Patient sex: F
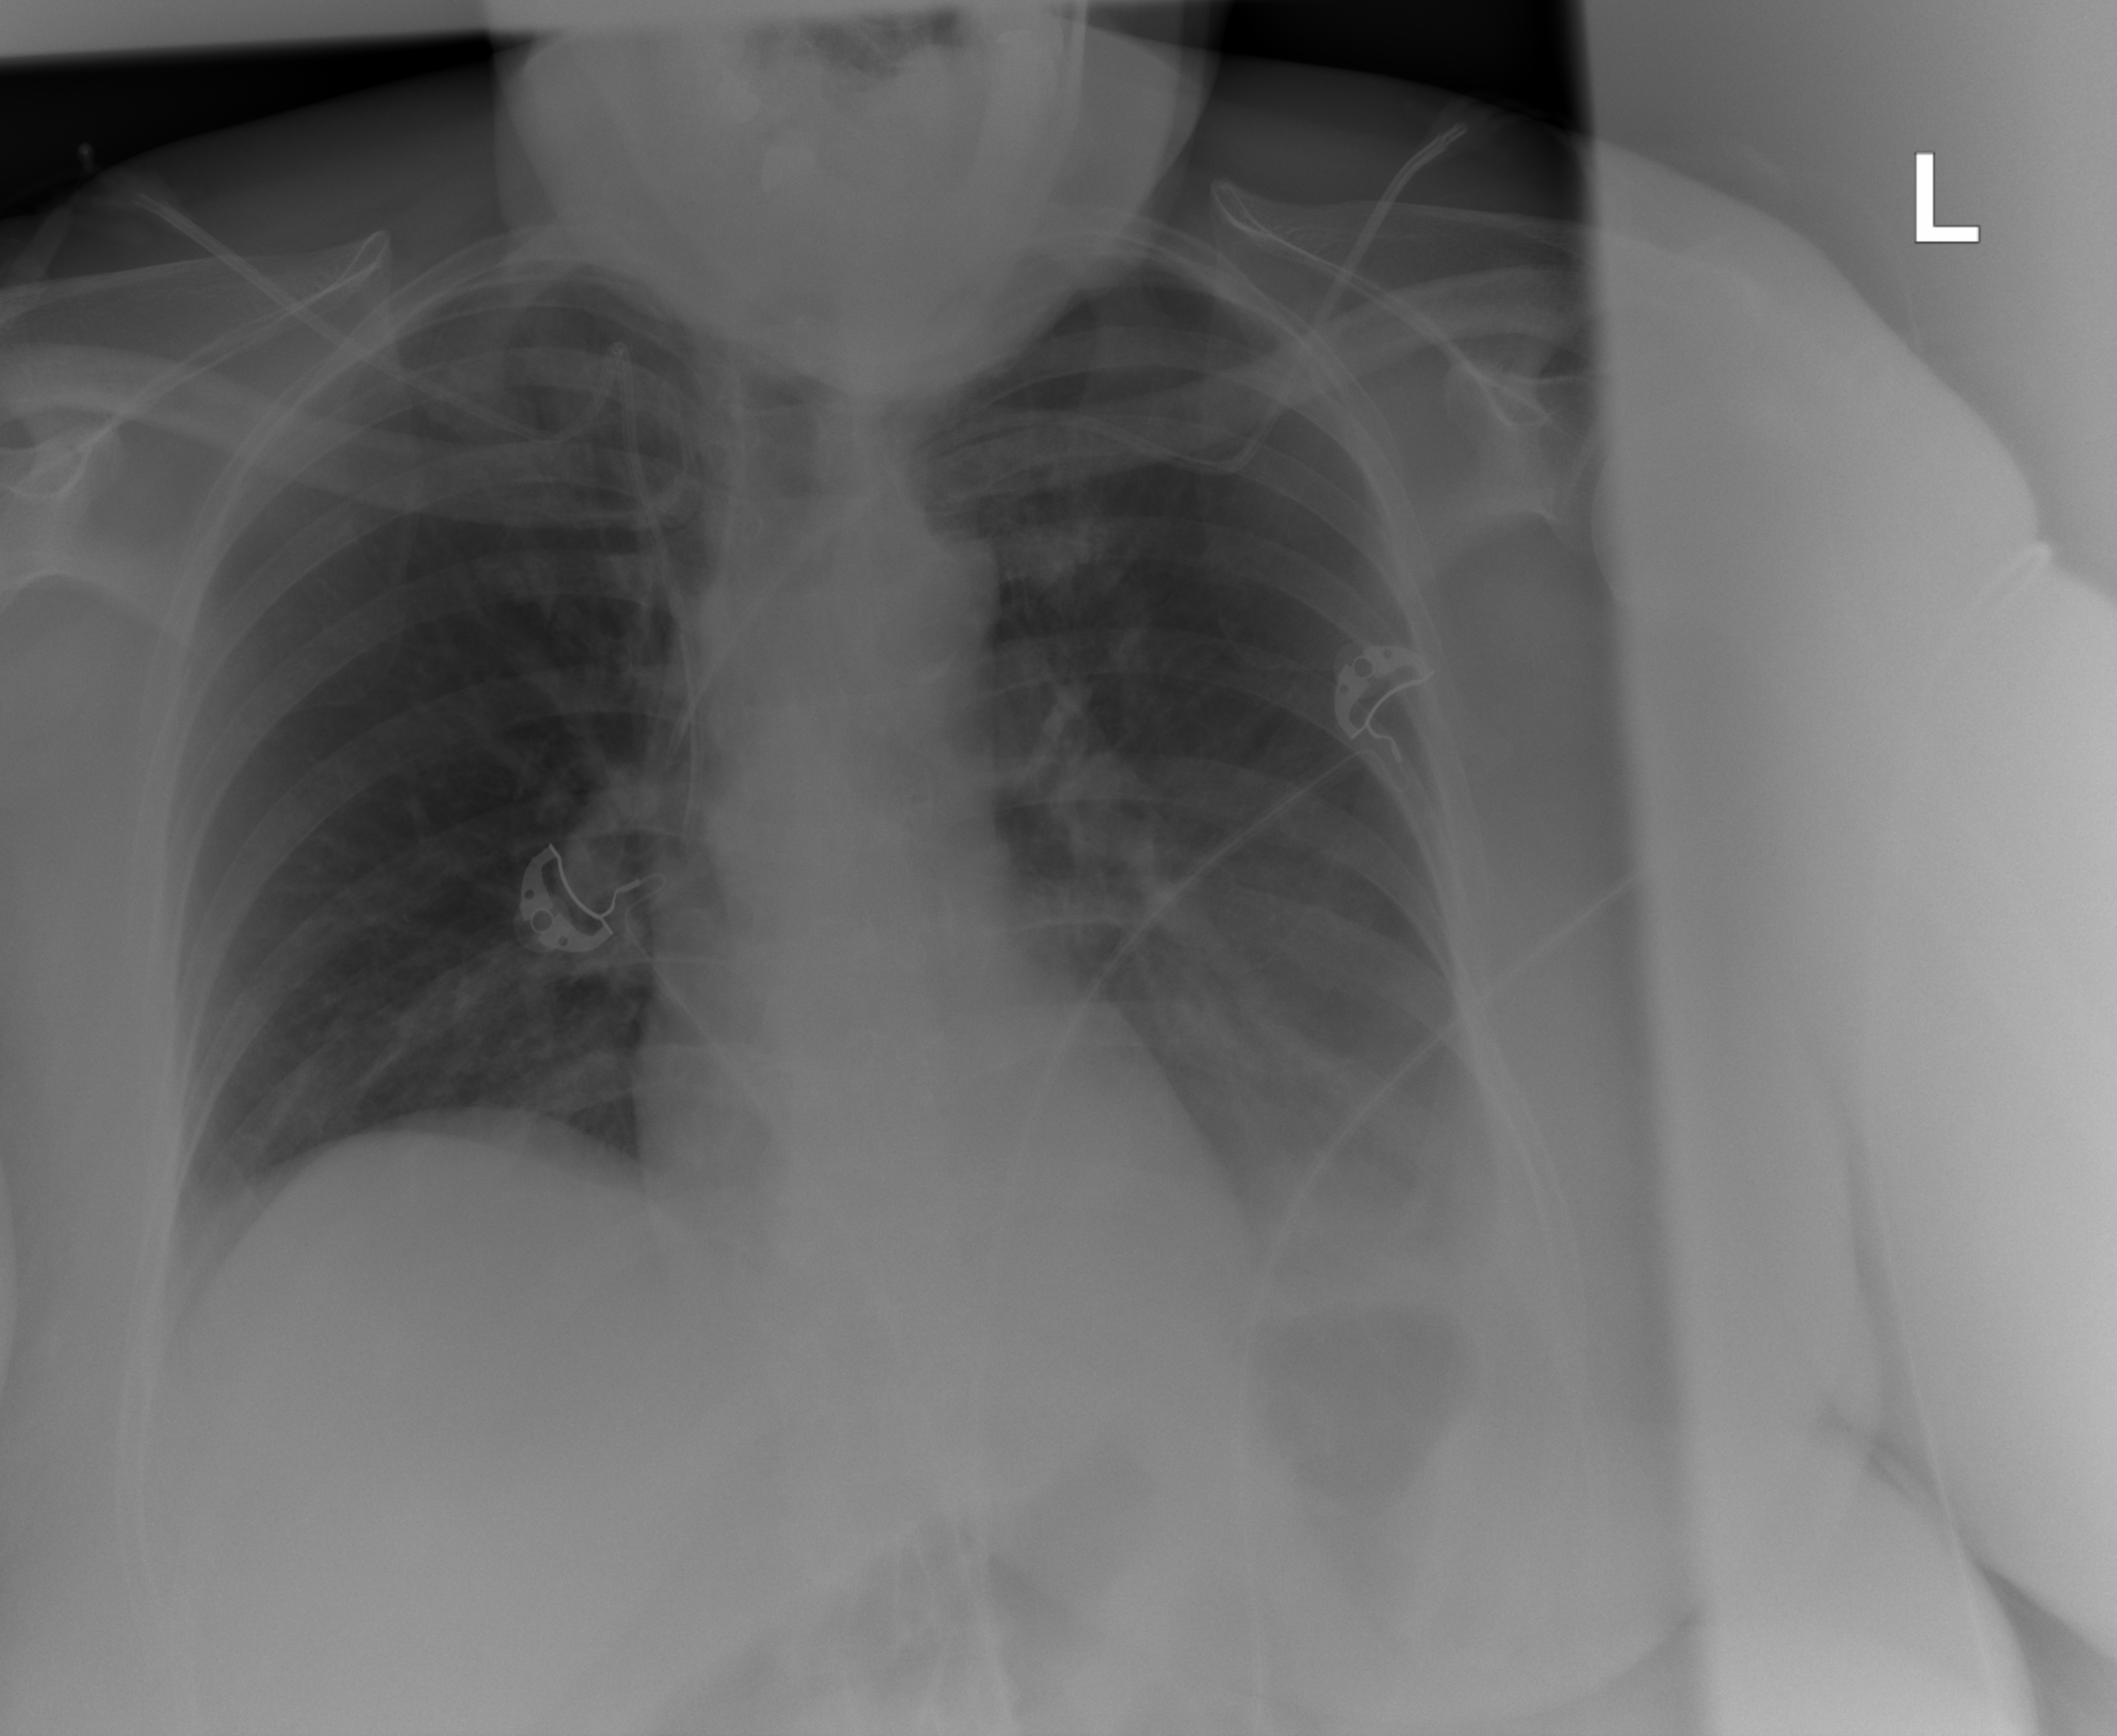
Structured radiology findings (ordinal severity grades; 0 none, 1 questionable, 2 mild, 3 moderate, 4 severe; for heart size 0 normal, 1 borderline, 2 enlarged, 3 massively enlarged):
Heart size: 0
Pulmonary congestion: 0
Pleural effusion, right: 2
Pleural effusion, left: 2
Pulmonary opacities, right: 0
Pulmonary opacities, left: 0
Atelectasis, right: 0
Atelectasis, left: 3